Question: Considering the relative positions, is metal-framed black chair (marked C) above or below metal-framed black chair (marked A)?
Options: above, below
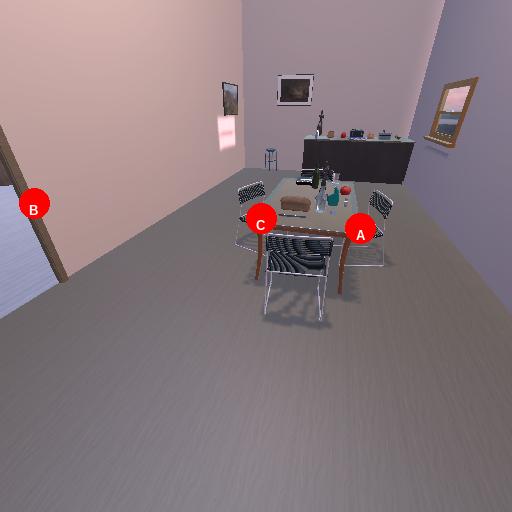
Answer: above